Field crop: tomato
Growth stage: 1
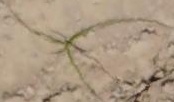
Species: cyperus